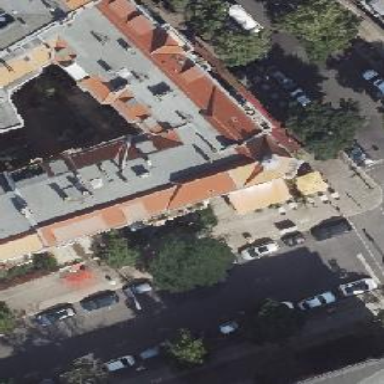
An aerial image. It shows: Unique quadruple saltbox-shaped roof outlines building with multiple apartments.